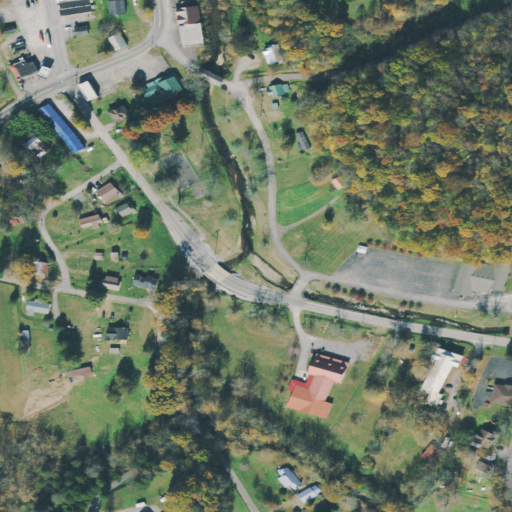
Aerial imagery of valley in Tennessee named Witcher Hollow containing pasture, open development, deciduous forest, low intensity development, medium intensity development, mixed forest, barren land, and high intensity development